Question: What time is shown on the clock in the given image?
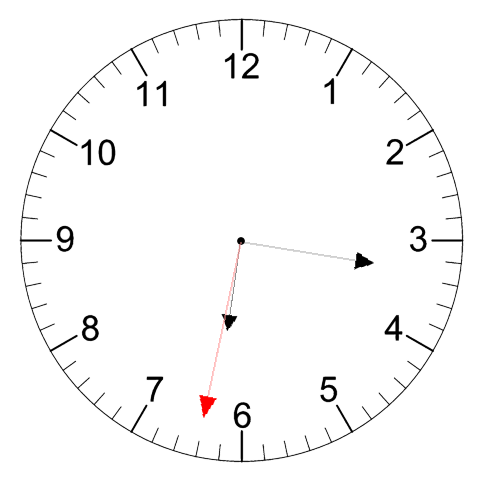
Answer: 06:16:32